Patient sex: M
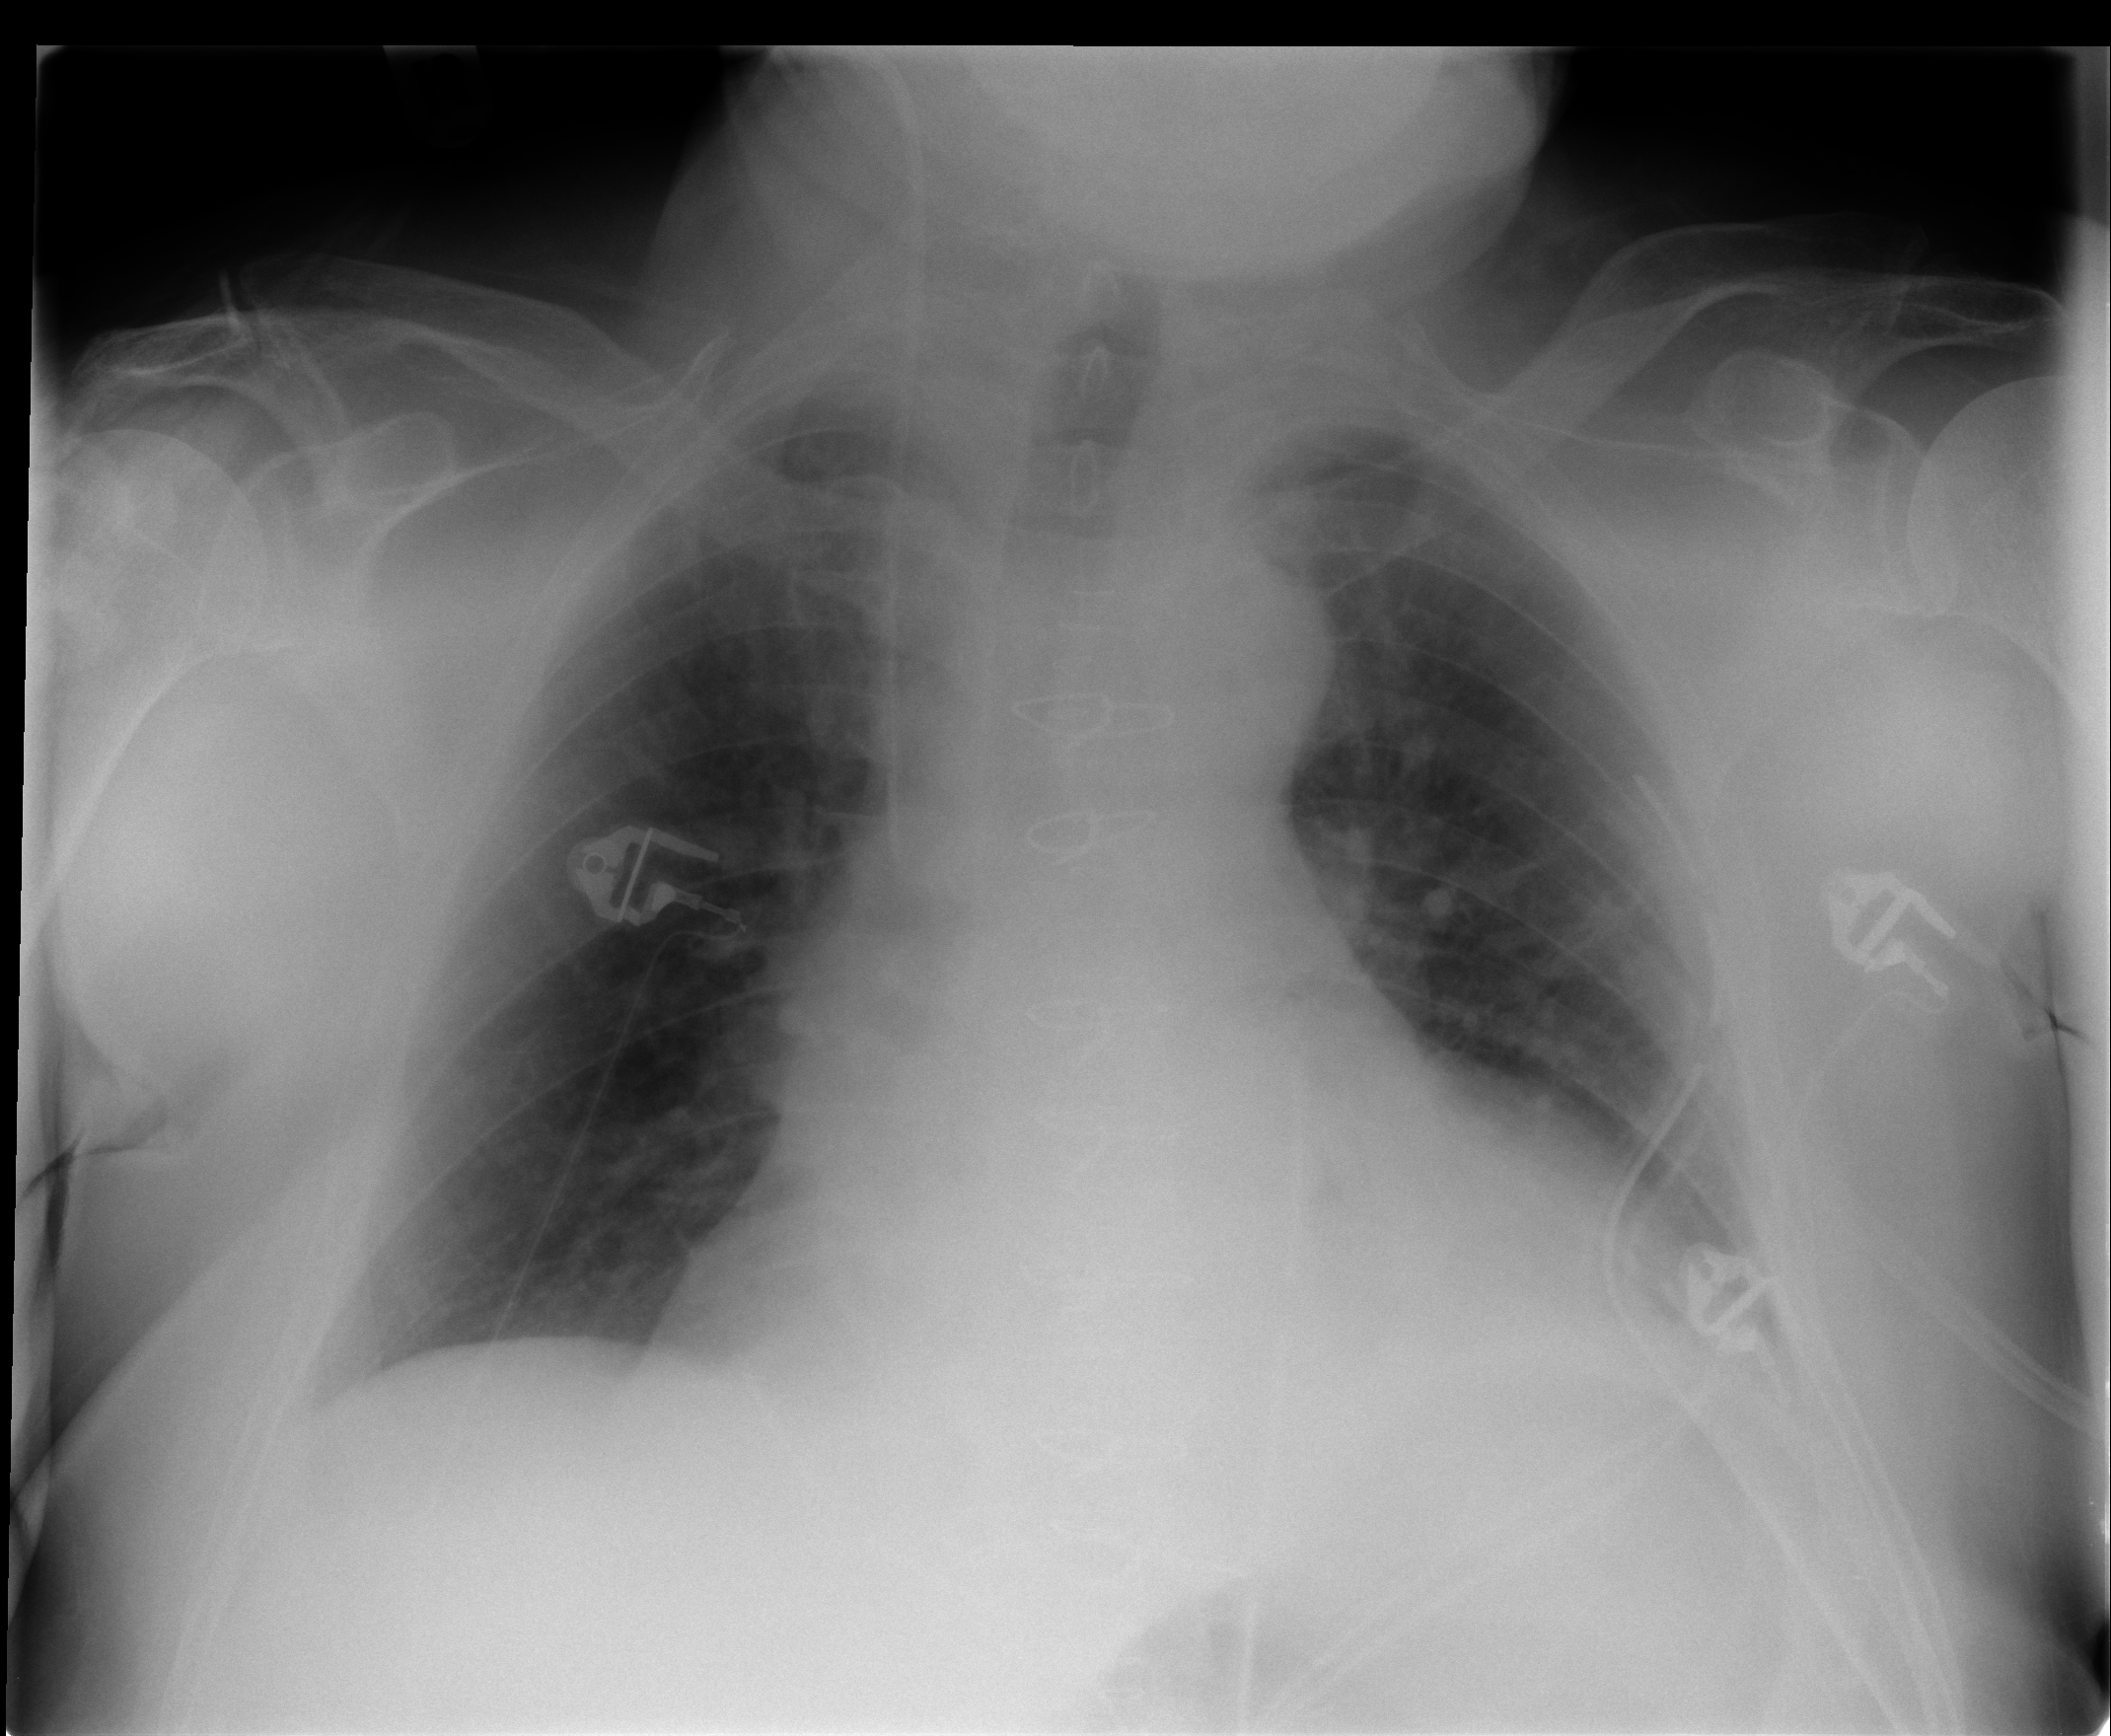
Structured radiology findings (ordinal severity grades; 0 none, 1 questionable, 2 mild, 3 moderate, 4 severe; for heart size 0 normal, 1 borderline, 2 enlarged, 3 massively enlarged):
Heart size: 2
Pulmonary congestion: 2
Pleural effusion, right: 0
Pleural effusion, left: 0
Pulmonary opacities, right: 0
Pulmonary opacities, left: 0
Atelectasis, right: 0
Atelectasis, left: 2